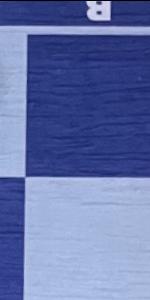
Label: Empty